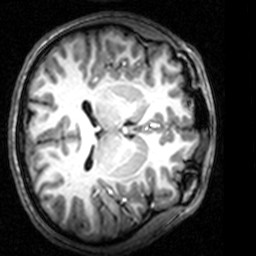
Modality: T1w
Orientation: axial